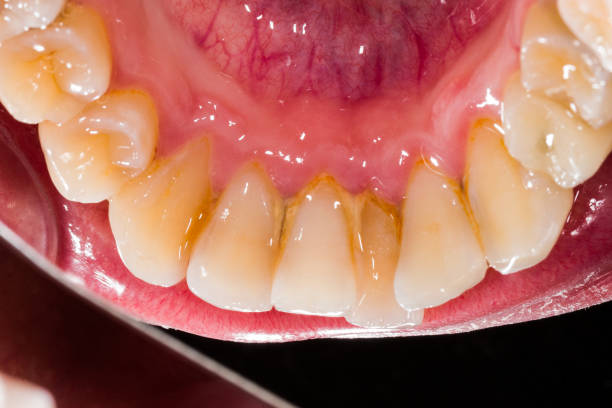
Condition: Calculus